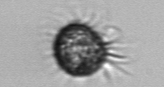
Label: Ciliophora